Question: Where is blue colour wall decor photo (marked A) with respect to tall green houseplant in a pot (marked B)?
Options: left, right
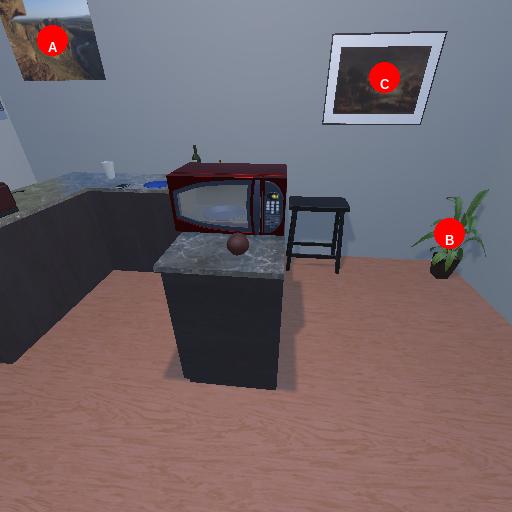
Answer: left